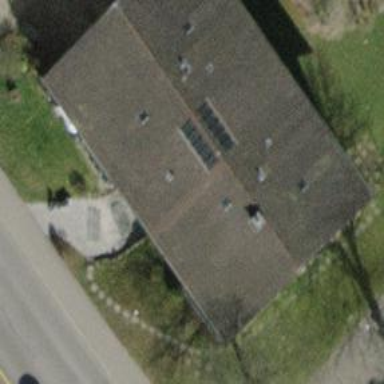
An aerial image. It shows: Pitched roof building.